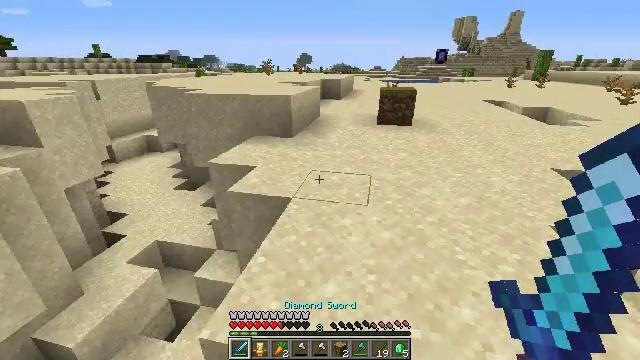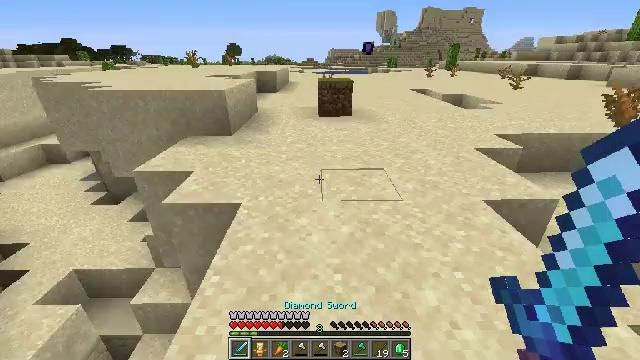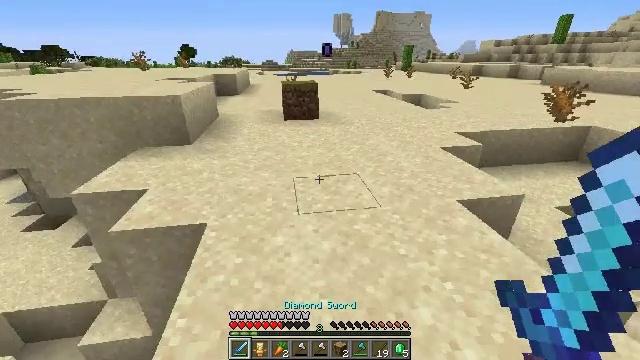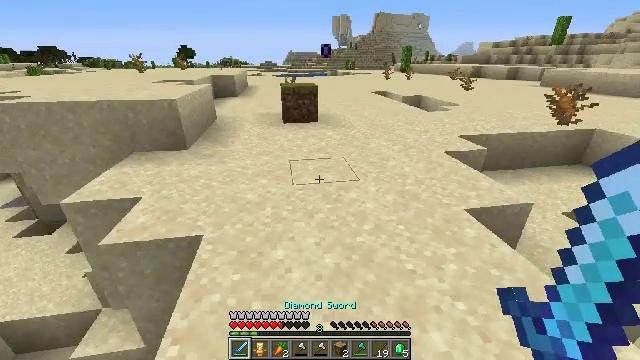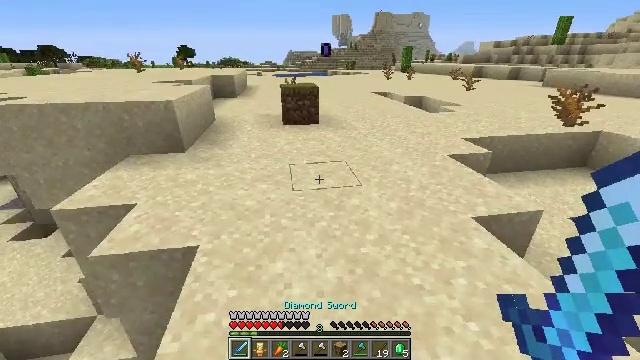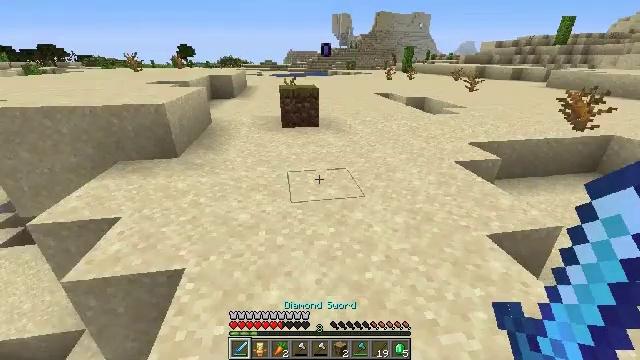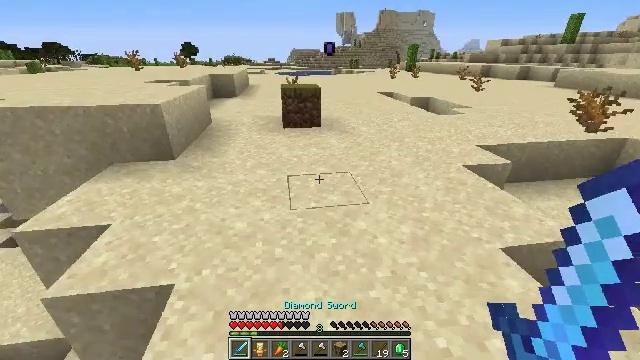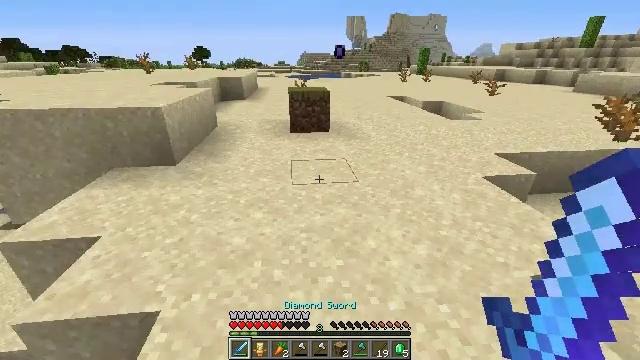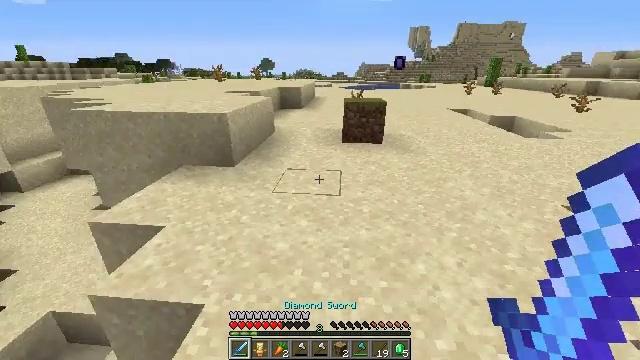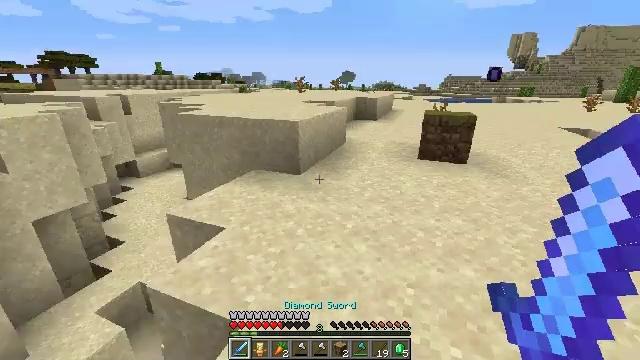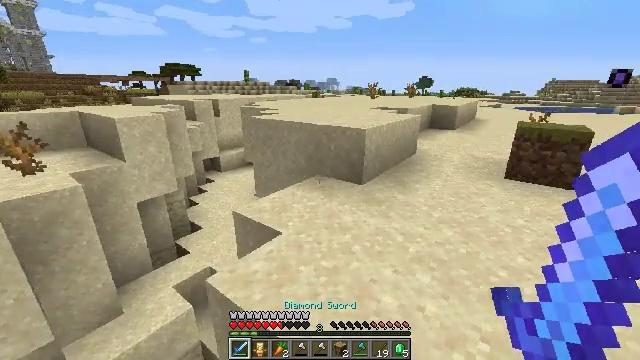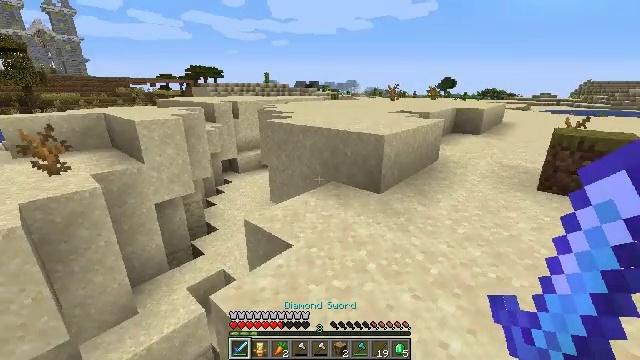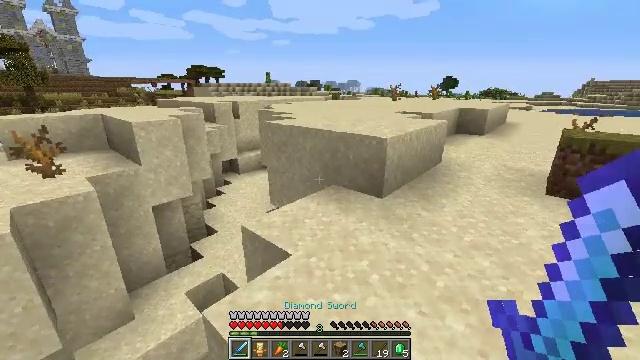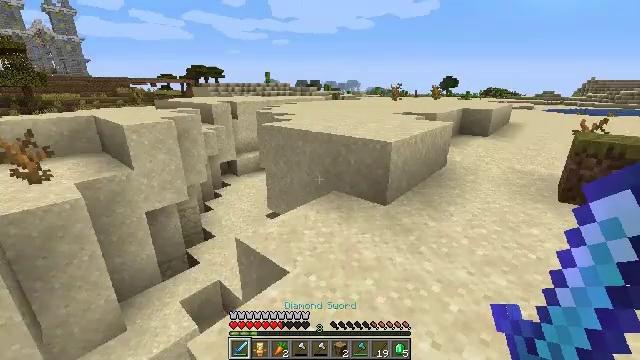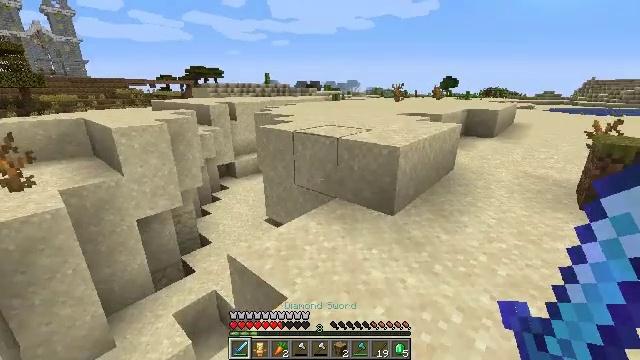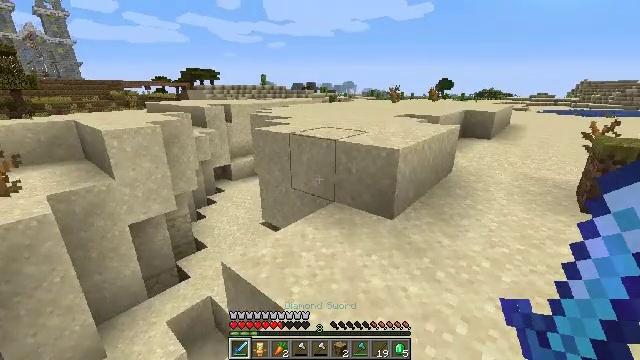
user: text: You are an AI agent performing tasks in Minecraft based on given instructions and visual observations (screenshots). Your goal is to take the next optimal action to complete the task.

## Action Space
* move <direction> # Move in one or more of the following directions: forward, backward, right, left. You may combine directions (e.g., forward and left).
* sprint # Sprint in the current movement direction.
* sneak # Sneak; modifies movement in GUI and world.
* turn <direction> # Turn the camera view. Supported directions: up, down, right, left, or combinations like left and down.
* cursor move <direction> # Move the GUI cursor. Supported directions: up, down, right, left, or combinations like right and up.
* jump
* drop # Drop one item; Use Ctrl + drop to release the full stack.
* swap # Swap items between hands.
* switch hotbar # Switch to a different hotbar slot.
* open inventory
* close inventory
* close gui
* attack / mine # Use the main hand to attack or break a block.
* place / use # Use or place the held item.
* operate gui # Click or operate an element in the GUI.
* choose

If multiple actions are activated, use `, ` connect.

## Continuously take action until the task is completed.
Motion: motion action
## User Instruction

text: Left click to mine the dead bush.
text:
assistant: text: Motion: move forward, turn right and down
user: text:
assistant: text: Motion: move forward, turn right
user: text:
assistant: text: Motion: move forward
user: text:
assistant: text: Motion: move forward
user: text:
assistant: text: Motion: move forward
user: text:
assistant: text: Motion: move forward
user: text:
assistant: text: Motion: move forward, turn left
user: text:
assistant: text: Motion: move forward, turn left and up
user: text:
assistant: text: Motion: move forward, turn left and up
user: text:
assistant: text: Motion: move forward, turn left and up
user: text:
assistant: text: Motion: move forward, turn left
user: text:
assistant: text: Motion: move forward
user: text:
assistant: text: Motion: move forward
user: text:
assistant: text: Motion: move forward
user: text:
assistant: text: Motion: move forward
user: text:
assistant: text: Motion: move forward, turn right
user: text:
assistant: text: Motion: move forward, turn right
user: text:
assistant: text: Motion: move forward, turn right
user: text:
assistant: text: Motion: move forward
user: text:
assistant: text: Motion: move forward
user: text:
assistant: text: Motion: move forward
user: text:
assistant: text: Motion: move forward
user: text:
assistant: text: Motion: move forward
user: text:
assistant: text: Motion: move forward
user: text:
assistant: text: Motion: move forward
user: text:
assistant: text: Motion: move forward
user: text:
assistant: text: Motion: move forward, jump
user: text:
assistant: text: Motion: move forward, jump
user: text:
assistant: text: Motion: move forward, jump
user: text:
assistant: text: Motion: move forward